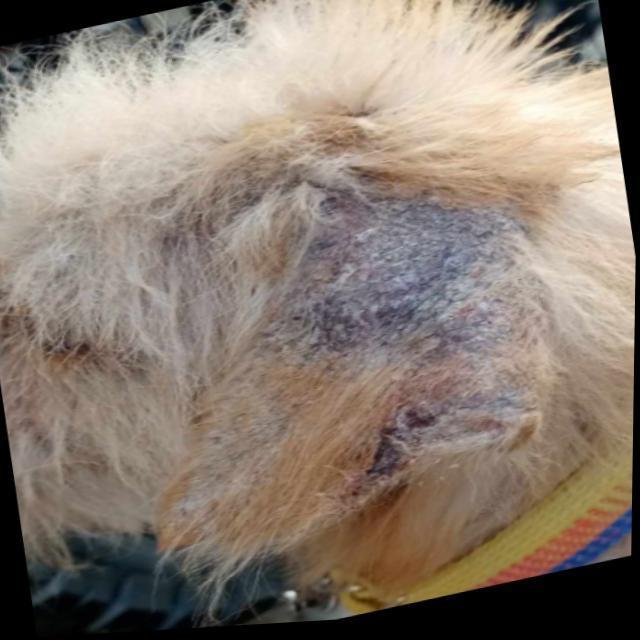
Canine demodicosis (Demodex mange) — caused by Demodex canis mites. Presents with alopecia, follicular papules, pustules, and comedones. Often localized on face and forelimbs.